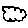
Label: cloud